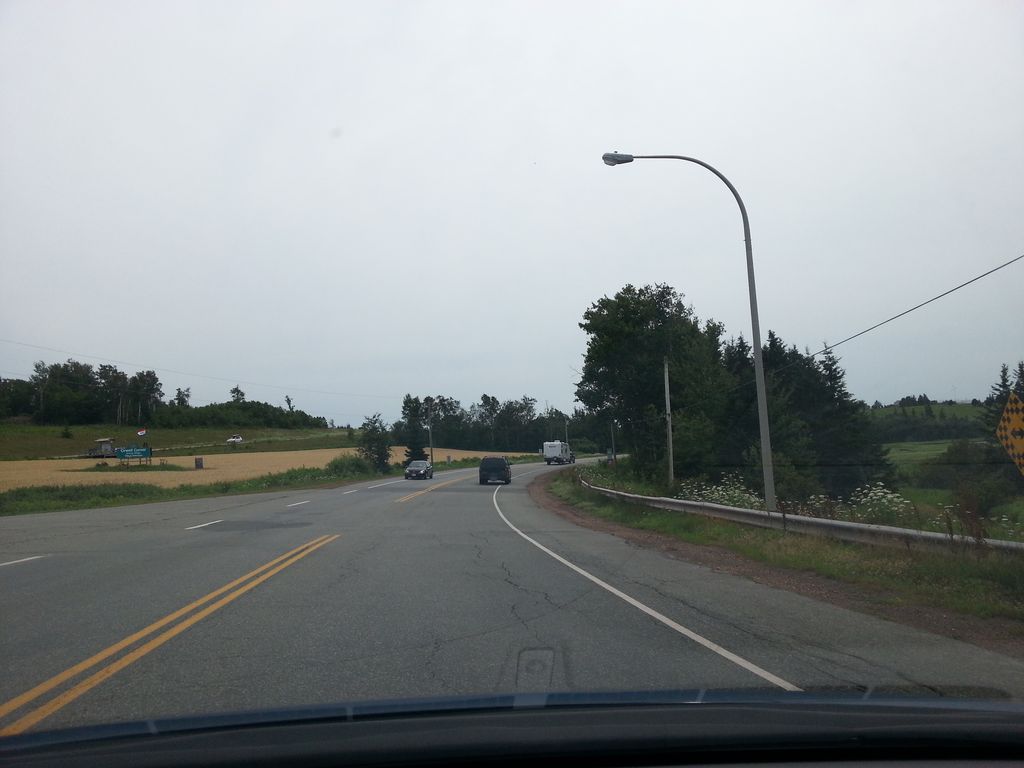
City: charlottetown